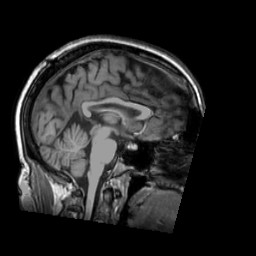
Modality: T1w
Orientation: sagittal
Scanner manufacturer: philips
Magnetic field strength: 3 T
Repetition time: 0.006386 s
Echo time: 0.002899 s